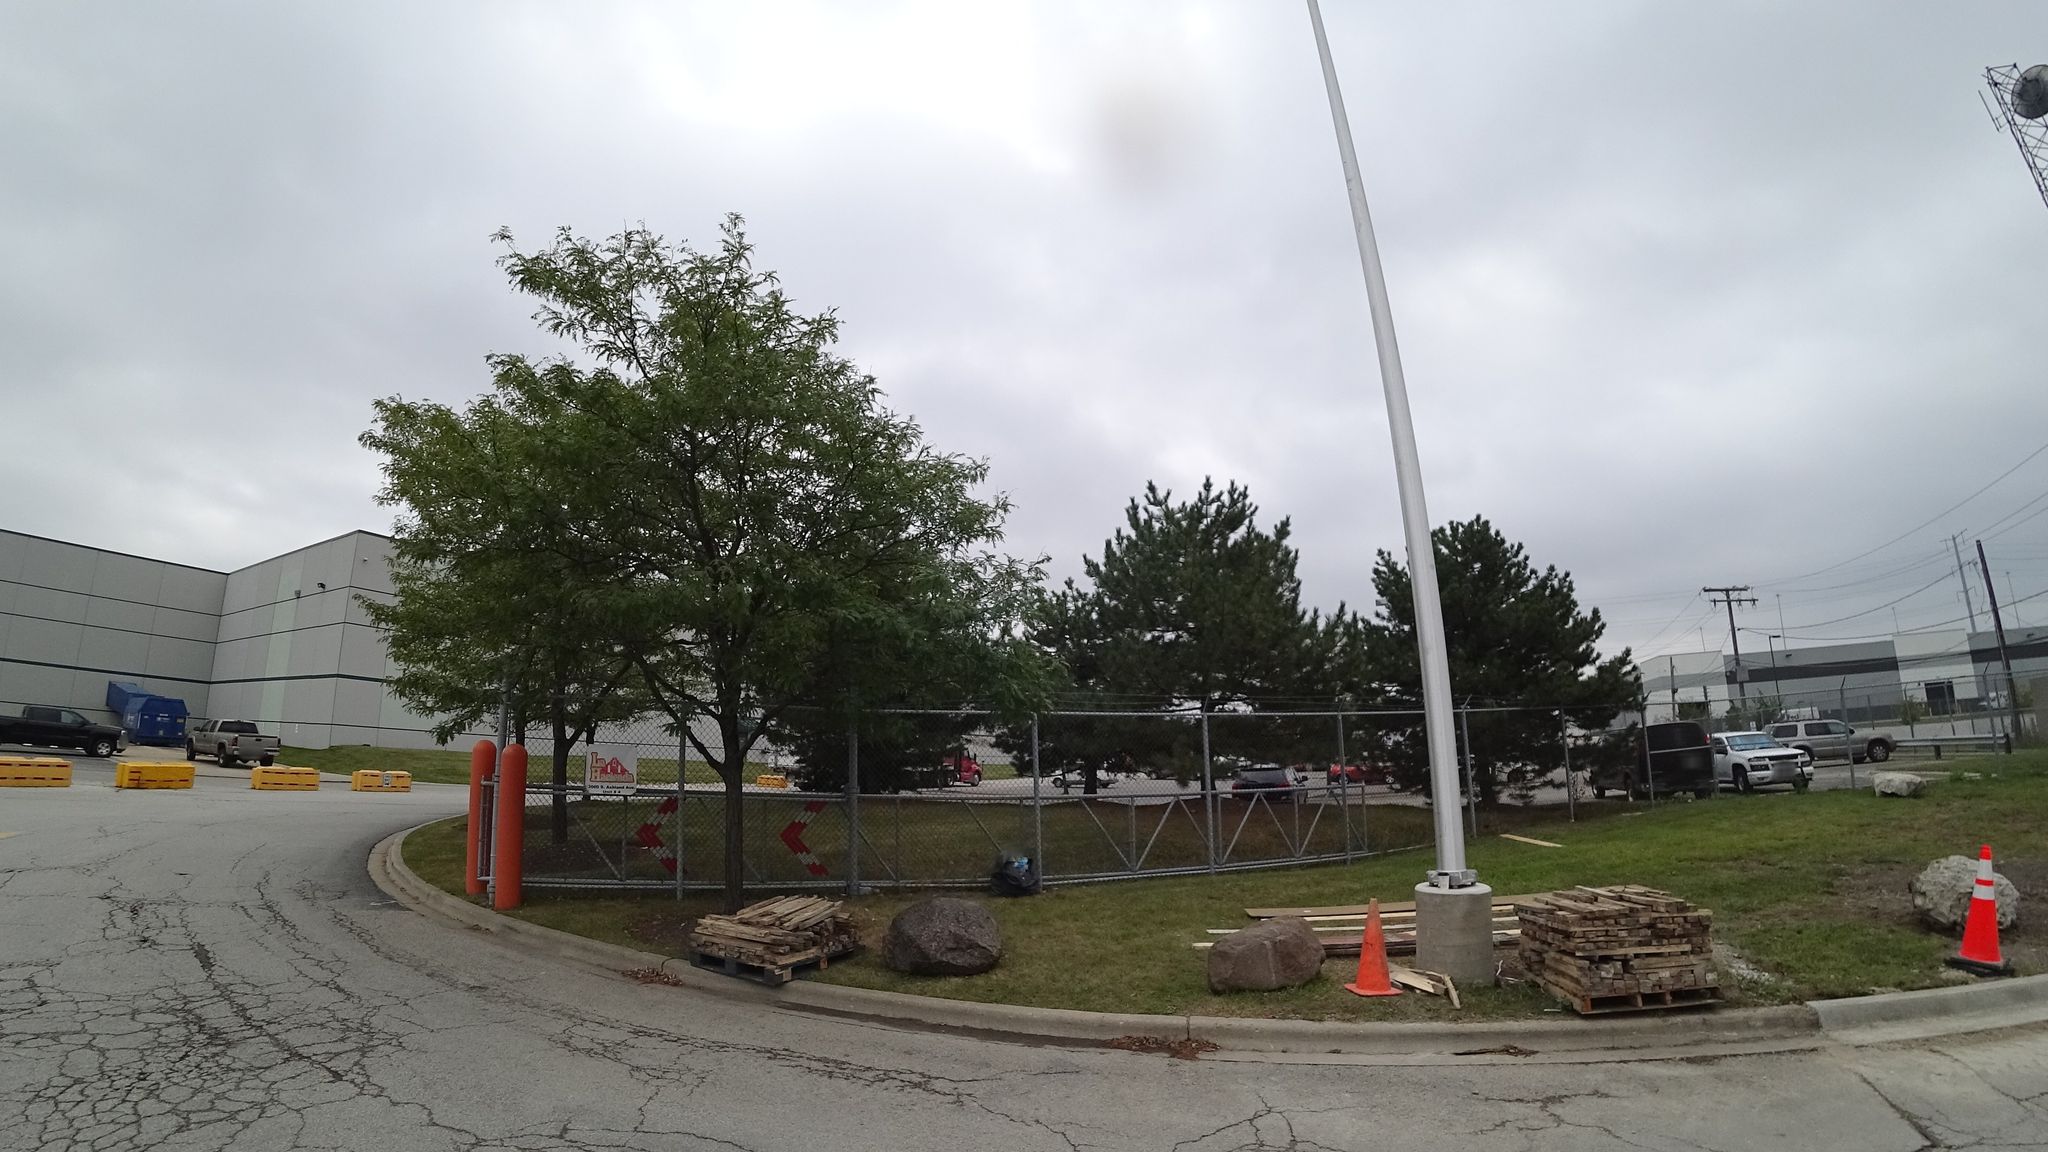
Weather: cloudy
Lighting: day
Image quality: good
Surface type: cycling surface
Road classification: tertiary, footway
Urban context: urban centre
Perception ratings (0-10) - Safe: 3.87, Lively: 2.36, Beautiful: 2.5, Boring: 6.92, Depressing: 6, Wealthy: 2.12